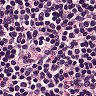
Metastatic tissue present: no